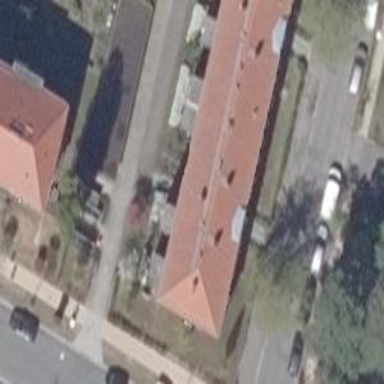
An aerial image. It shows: Apartment building with hipped roof.